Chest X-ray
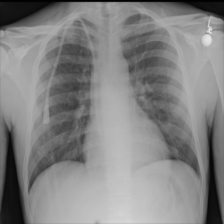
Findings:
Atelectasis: negative
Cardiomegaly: negative
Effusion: negative
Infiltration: negative
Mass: negative
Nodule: negative
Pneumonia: negative
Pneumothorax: negative
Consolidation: negative
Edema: negative
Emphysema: negative
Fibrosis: negative
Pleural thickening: negative
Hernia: negative